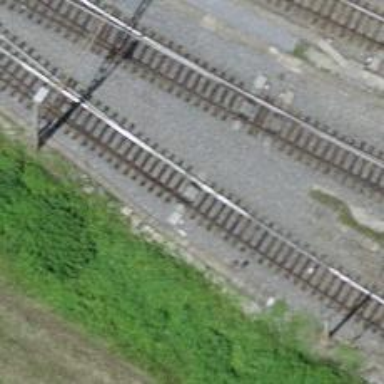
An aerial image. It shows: Single-track railway siding with electrified contact line. The voltage is 3000 and 15000.